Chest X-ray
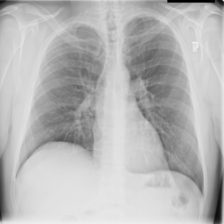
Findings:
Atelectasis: negative
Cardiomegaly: negative
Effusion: negative
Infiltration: negative
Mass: negative
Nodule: negative
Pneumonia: negative
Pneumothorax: negative
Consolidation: negative
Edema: negative
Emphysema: negative
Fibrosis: negative
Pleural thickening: negative
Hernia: negative